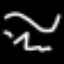
Label: squiggle